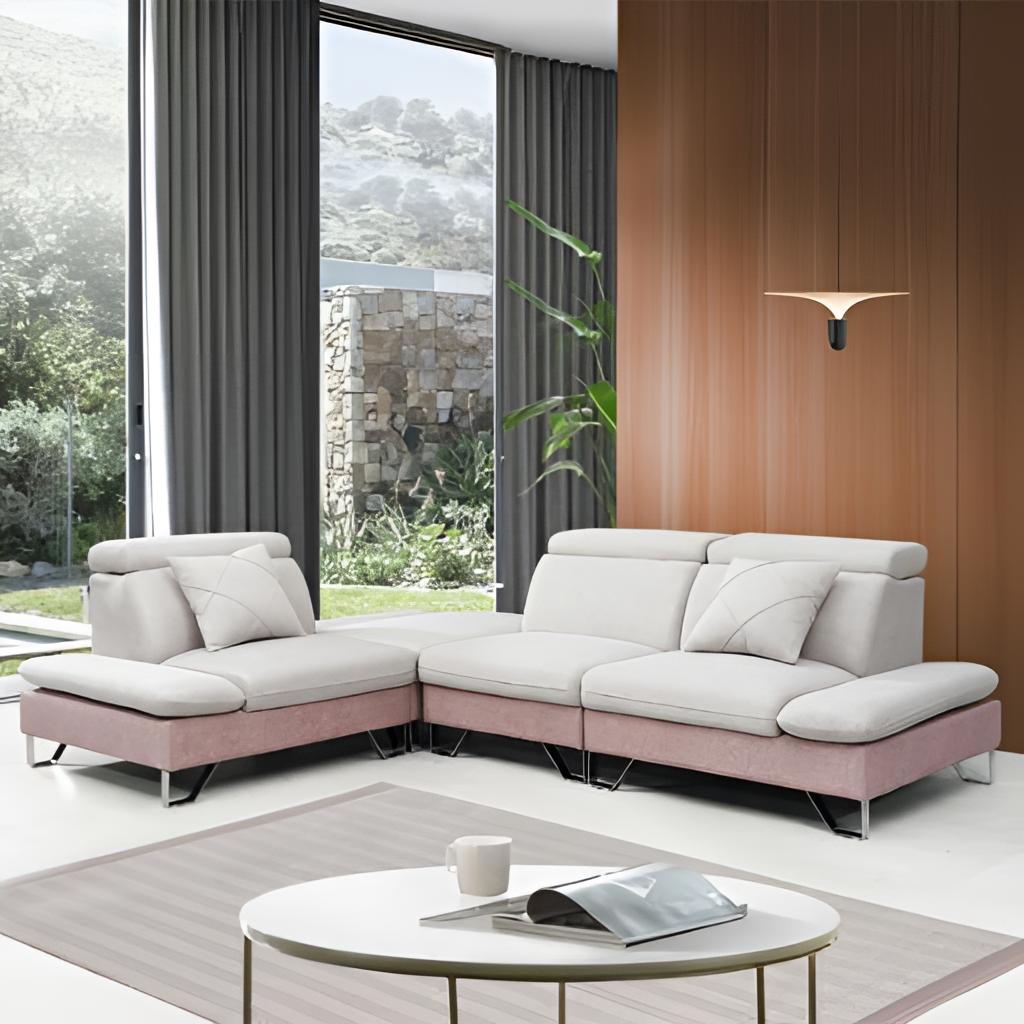
living room, gray fabric sectional sofa, contemporary, wood wallpaper, with vertical paneled pattern, tile flooring, with solid pattern